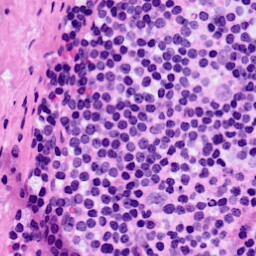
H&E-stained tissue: LymphNode